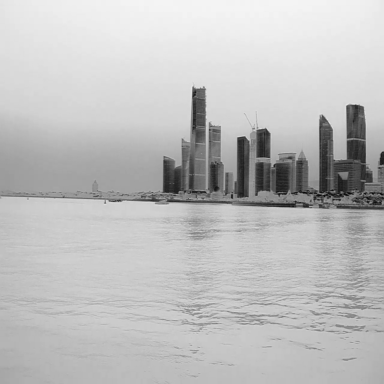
There is a container_ship in the infrared image.